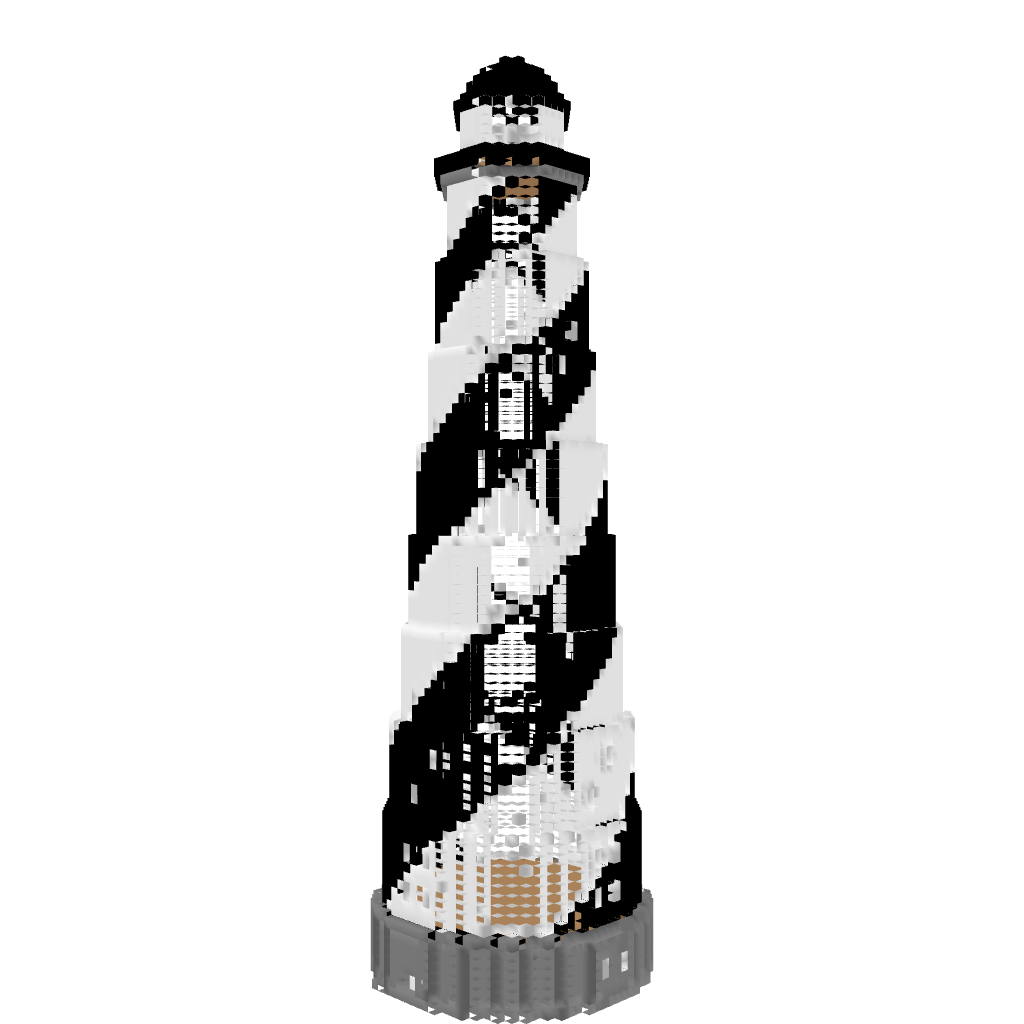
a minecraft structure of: Lighthouse bad low quality